Interaction volume radius: 5 \u00c5
Interaction volume height: 20 \u00c5
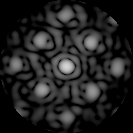
Disorder parameter: 0.3023